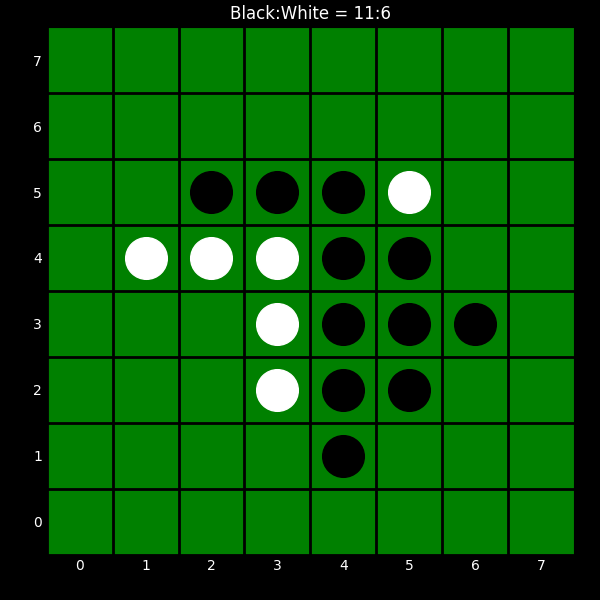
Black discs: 11
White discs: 6